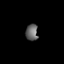
Tissue: prostate
Cell type: Epithelial cells
Senescence score: 0.3554
Nuclear area (px): 195
Mean DAPI intensity: 101.667